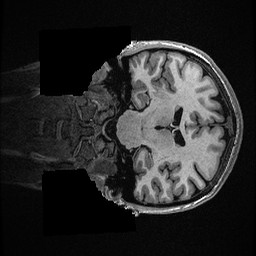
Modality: T1w
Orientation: coronal
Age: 42
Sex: female
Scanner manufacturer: ge
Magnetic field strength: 3 T
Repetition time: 0.006952 s
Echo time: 0.00292 s